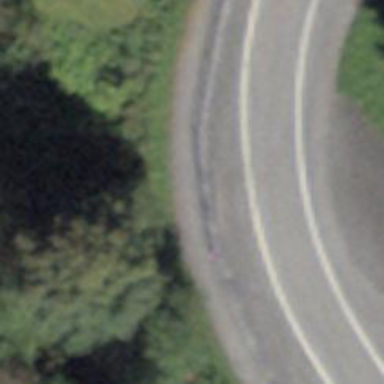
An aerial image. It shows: Asphalt track with grade1 quality.